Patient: sex M, age 66
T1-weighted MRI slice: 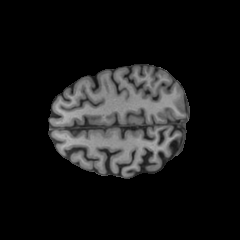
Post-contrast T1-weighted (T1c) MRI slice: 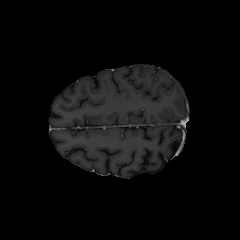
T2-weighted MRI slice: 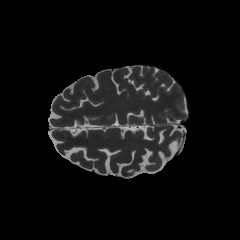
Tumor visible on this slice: no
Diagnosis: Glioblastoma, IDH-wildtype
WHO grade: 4